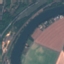
Land use / land cover class: River